Current action and preconditions to check: trajectory_clear

Your task: For each precondition in the list above, predict whether it will hold at this action.

Consider the current scene as observed from the mobile robot's camera, and analyze the predicted future states of all dynamic agents (e.g., people, animals, vehicles, or any moving entities) within the NEXT SECOND.

IMPORTANT: Only answer "very likely" if you are absolutely certain—based on strong, clear evidence—that a dynamic agent will violate the precondition in the predicted future state. Do NOT answer "very likely" for unlikely, ambiguous, or low-probability risks.

Ask yourself for each precondition: Is there a high probability, with clear and convincing evidence, that the predicted future states of any dynamic agent will interfere with the predicted future state of the currently executing action within the NEXT SECOND, causing that precondition to fail?

Assess the risk level based on these predictions. Use "likely" or "very likely" if motions create a clear risk of interference.

Use "neutral" or "improbable" if agents are nearby but their predicted paths are clearly diverging or non-conflicting.

Failure Risk Categories: "very improbable", "improbable", "neutral", "likely", "very likely"

Answer Format: Output ONLY the probability_of_failure value from these categories: "very improbable", "improbable", "neutral", "likely", "very likely"

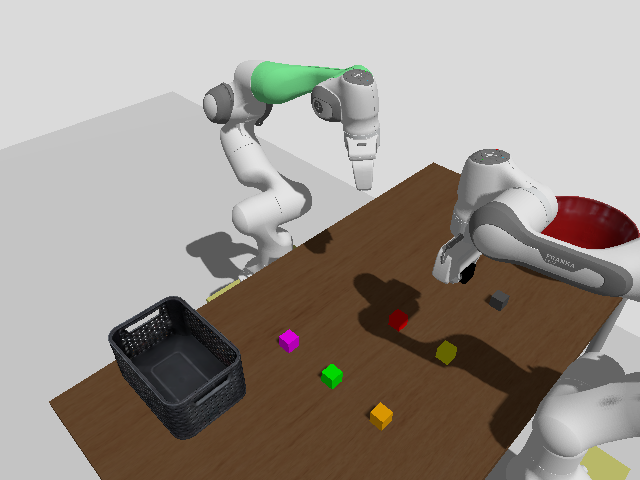

Answer: very improbable